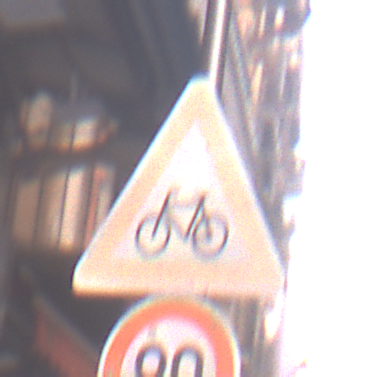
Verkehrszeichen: RadverkehrRechts
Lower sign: Geschwindigkeit90
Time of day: MorningAfternoon
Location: Outdoor (Urban)
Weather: Clear
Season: NotSpecified
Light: Natural